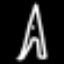
Label: The Eiffel Tower